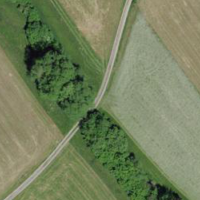
EUNIS habitat code: 52
Species observed at this site:
Primula veris
Prunus padus
Menyanthes trifoliata